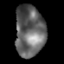
Tissue: lung
Cell type: Epithelial cells
Senescence score: 0.1789
Nuclear area (px): 1477
Mean DAPI intensity: 101.135